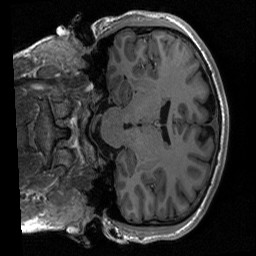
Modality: T1w
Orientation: coronal
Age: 22
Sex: male
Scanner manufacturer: siemens
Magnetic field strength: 3 T
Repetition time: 2.53 s
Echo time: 0.00219 s